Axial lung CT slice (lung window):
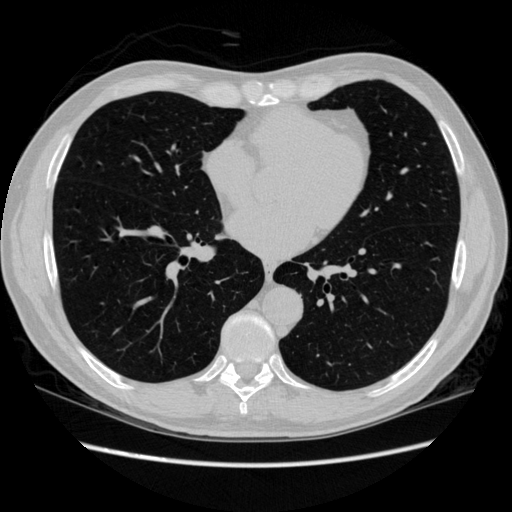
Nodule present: no